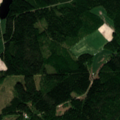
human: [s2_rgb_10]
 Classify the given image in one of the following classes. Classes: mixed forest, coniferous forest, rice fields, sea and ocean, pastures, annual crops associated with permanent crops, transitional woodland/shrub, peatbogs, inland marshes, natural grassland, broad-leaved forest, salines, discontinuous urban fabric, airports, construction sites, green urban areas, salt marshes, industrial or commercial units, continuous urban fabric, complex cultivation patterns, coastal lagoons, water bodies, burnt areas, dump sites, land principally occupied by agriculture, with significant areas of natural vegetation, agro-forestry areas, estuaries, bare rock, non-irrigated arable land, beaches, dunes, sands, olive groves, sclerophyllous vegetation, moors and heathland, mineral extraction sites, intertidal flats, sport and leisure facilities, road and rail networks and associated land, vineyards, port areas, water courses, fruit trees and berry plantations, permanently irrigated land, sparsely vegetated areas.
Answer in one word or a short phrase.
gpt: coniferous forest, mixed forest